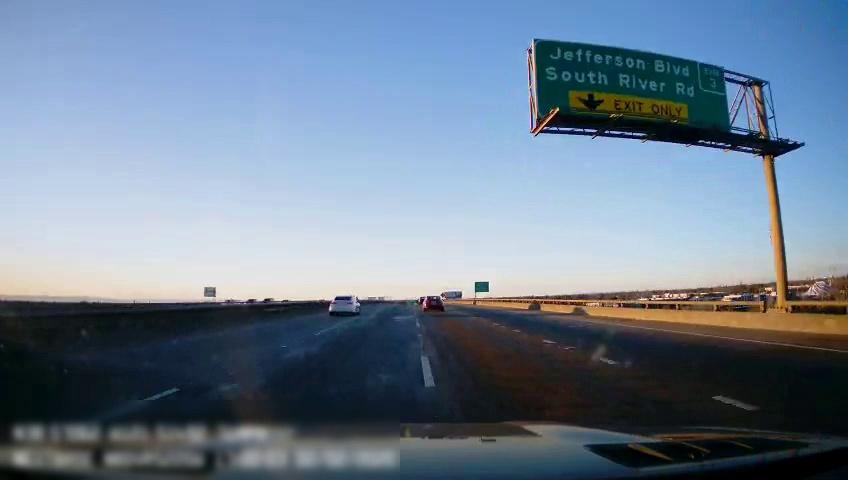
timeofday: Day
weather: Sunny
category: Drivable Space
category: Vehicles | Car
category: Vehicles | Car
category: Lanes | Current Lane
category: Lanes | Current Lane
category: Lanes | Alternate Lane
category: Lanes | Alternate Lane
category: Traffic | Signs
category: Traffic | Signs